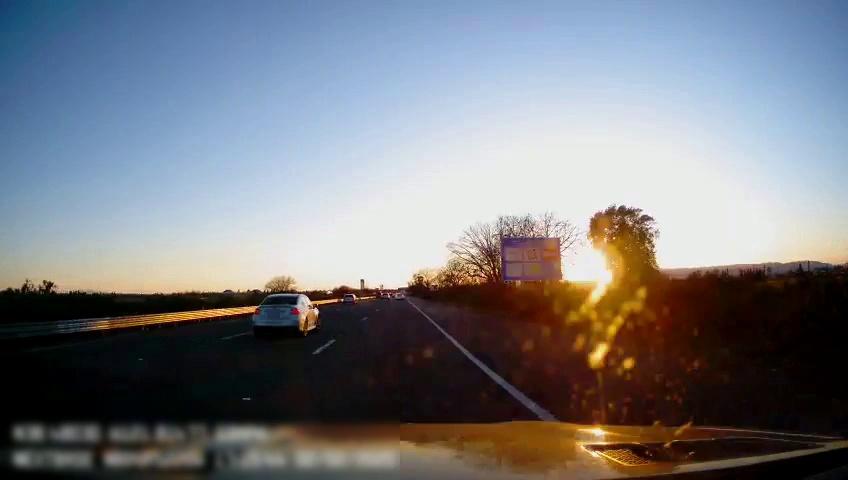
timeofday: Day
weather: Sunny
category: Drivable Space
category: Vehicles | SUV
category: Vehicles | Car
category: Lanes | Alternate Lane
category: Lanes | Alternate Lane
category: Lanes | Current Lane
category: Lanes | Alternate Lane
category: Traffic | Signs